Field crop: maize
Growth stage: 1
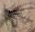
Species: salsola